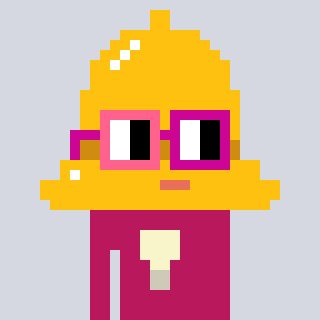
a pixel art character with square pink and red glasses, a bell-shaped head and a darkpink-colored body on a cool background